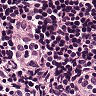
Metastatic tissue present: no